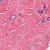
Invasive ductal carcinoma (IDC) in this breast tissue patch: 0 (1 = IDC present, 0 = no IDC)